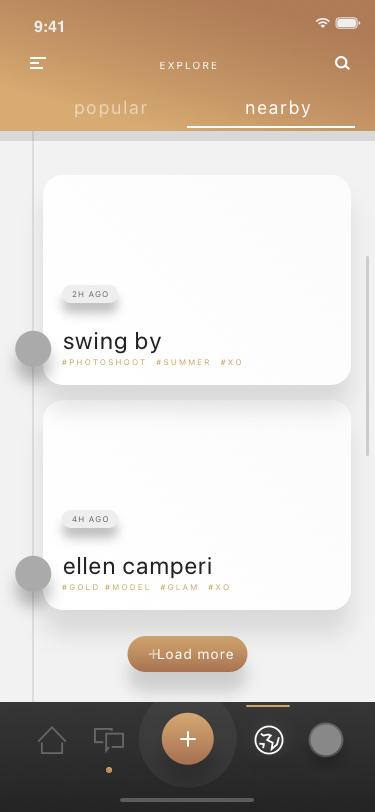
Text in this UI design:
Load more
#gold #model  #glam  #xo
ellen camperi
4h ago
#photoshoot  #summer  #xo
swing by
2h ago
nearby
popular
Explore
9:41